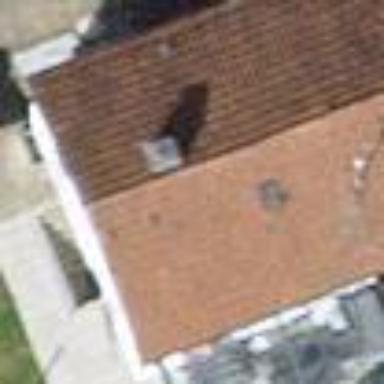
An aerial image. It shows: Semidetached house with gabled roof.